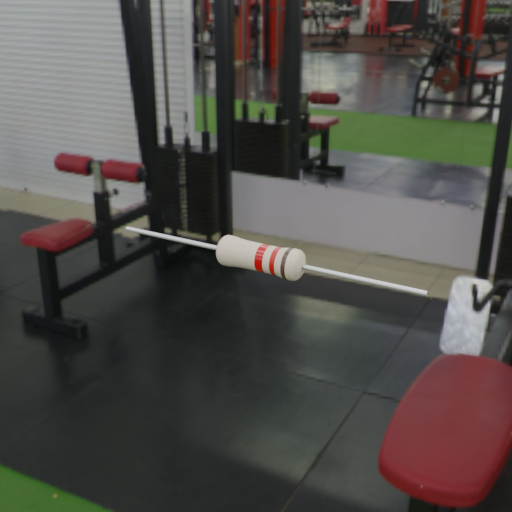
Resistor colour bands (in order): red, red, brown